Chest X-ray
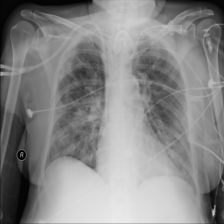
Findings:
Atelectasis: negative
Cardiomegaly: negative
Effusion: negative
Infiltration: positive
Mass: negative
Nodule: negative
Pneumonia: negative
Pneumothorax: negative
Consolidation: negative
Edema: negative
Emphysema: negative
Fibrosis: negative
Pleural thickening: negative
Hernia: negative